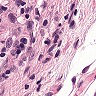
Metastatic tissue present: yes